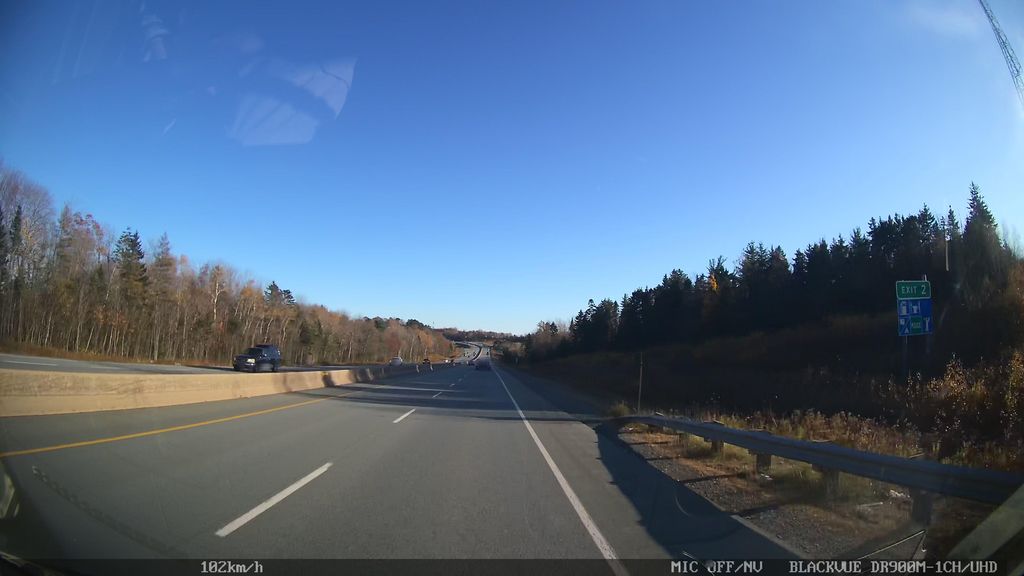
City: halifax